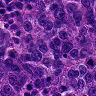
Metastatic tissue present: yes